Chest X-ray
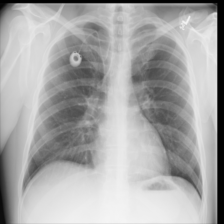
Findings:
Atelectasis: negative
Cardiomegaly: negative
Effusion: negative
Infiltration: negative
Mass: negative
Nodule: negative
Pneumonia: negative
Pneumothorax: negative
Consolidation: negative
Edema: negative
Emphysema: negative
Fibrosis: negative
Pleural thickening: negative
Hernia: negative